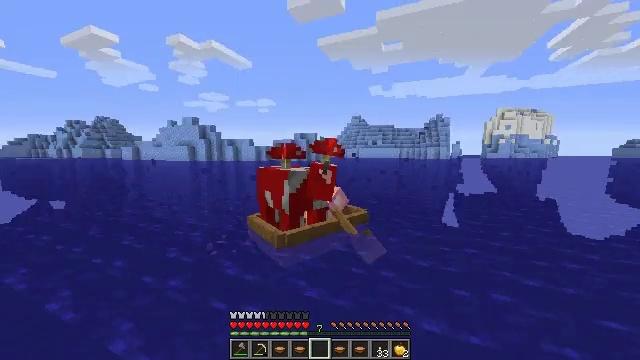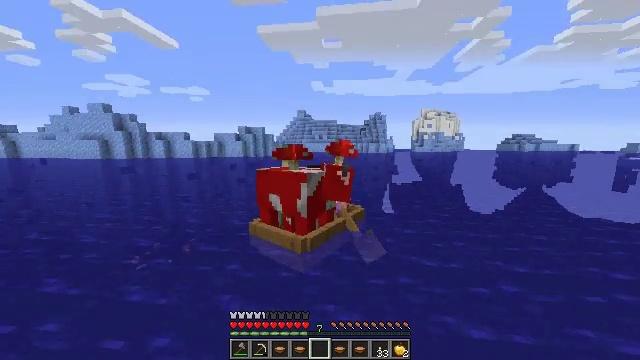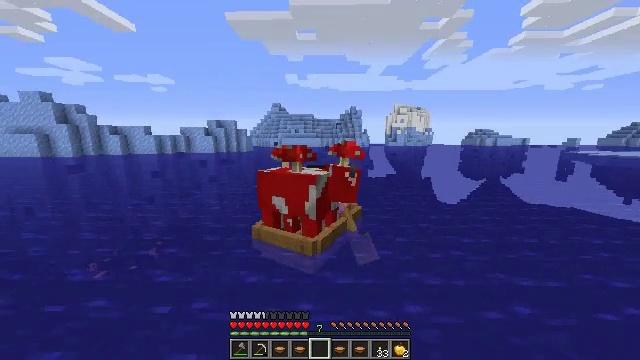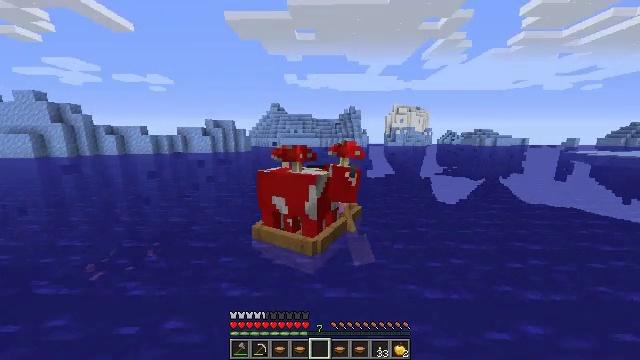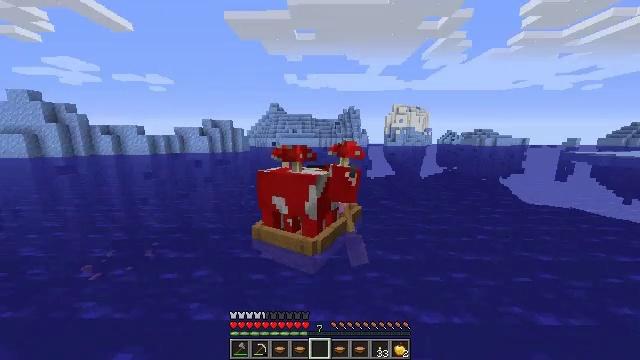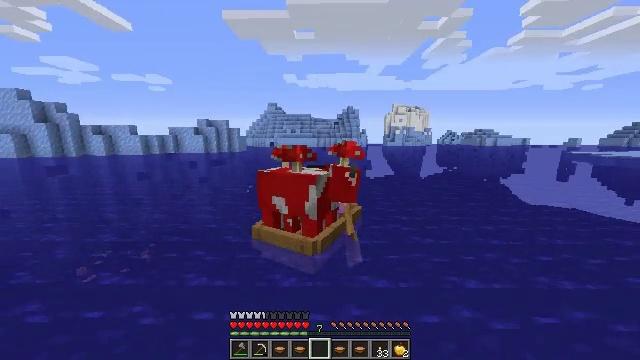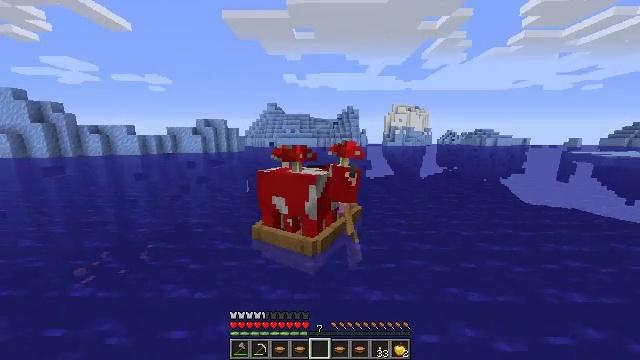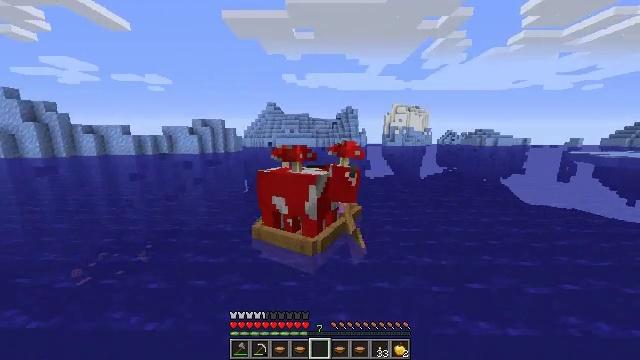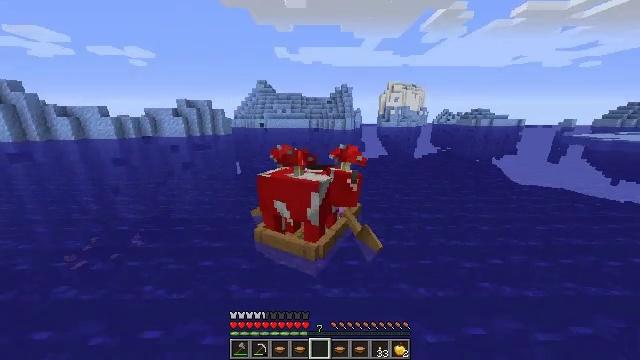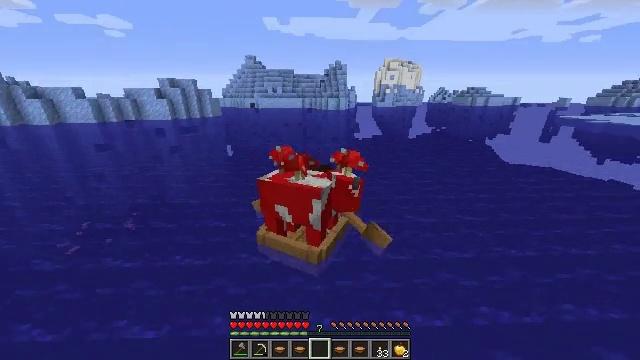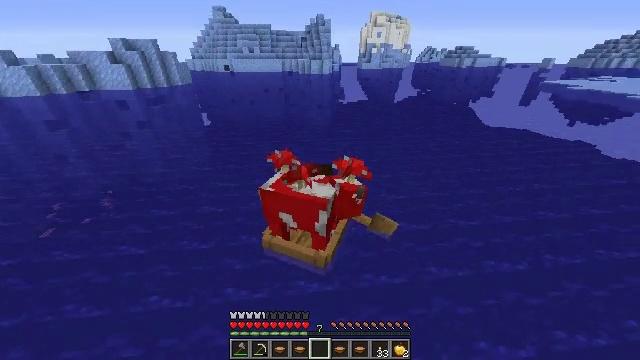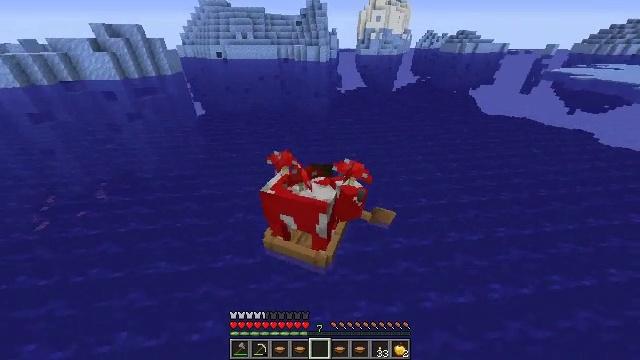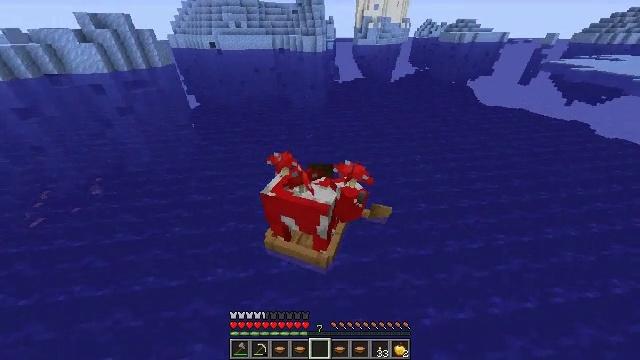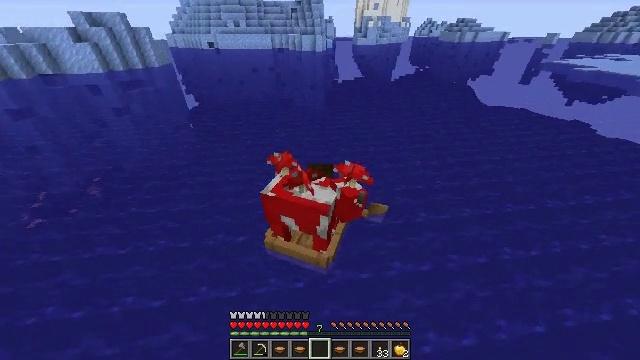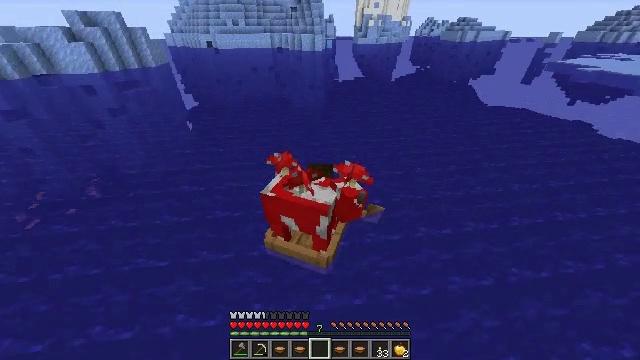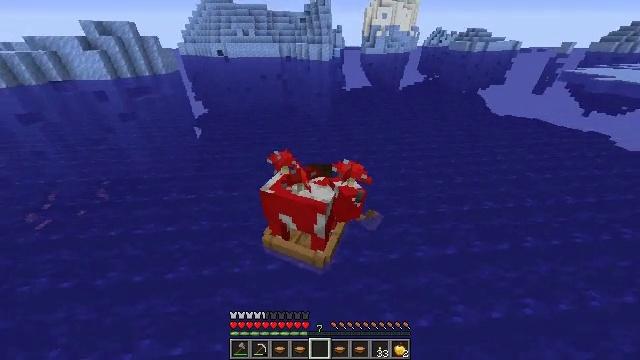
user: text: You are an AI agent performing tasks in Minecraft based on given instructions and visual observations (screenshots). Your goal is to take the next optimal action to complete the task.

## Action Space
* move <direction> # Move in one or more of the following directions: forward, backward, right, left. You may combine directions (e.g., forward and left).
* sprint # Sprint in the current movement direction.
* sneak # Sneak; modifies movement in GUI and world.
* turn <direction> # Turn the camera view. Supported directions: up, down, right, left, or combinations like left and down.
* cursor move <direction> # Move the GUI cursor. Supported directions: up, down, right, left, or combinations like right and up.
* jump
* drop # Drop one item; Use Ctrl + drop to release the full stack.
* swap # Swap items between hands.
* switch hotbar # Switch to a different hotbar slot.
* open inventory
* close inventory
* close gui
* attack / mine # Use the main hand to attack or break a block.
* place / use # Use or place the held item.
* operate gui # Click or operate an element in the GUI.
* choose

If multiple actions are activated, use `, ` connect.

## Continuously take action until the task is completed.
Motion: motion action
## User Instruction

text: Remove a mushroom stew from the inventory.
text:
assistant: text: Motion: move forward, turn right and down
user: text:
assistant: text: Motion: move forward, turn right and down
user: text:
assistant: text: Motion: move forward
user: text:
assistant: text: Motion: move forward
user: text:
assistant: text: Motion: move forward
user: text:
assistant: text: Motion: move forward
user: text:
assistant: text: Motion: move forward
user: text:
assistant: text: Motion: move forward, turn right and down
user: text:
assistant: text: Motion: move forward, turn right and down
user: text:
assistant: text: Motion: move forward, turn right and down
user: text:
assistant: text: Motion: move forward, turn down
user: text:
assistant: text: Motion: move forward, turn down
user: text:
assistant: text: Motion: move forward
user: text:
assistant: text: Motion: move forward
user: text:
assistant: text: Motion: move forward, turn left and up
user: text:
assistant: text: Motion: move forward
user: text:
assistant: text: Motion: move forward
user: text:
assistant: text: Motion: move forward
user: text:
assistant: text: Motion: move forward
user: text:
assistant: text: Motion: move forward
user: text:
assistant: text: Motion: move forward
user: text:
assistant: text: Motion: move forward
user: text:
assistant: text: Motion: move forward
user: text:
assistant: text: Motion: move forward, turn left
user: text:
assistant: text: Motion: move forward, turn left and down
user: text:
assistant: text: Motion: move forward, turn left
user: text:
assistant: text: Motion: move forward, turn left
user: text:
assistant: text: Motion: move forward, turn left
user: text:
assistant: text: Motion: move forward, turn left
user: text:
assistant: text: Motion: move forward